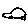
Label: car